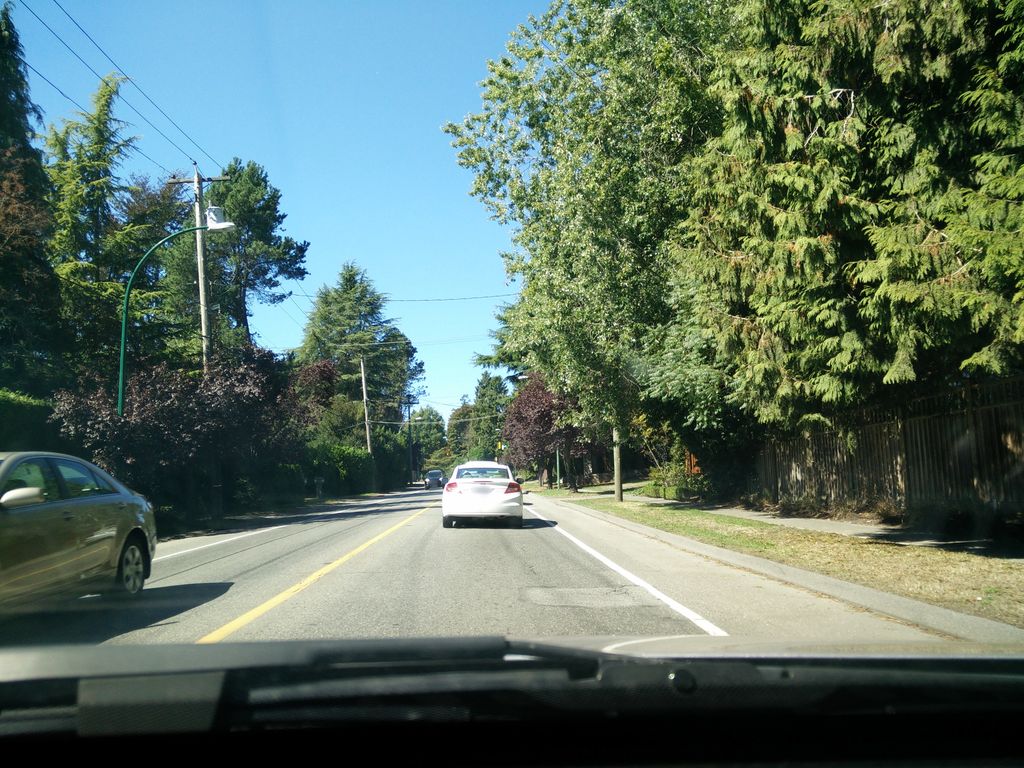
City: vancouver